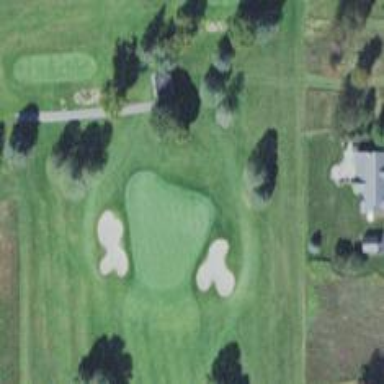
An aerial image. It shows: Golf hole.